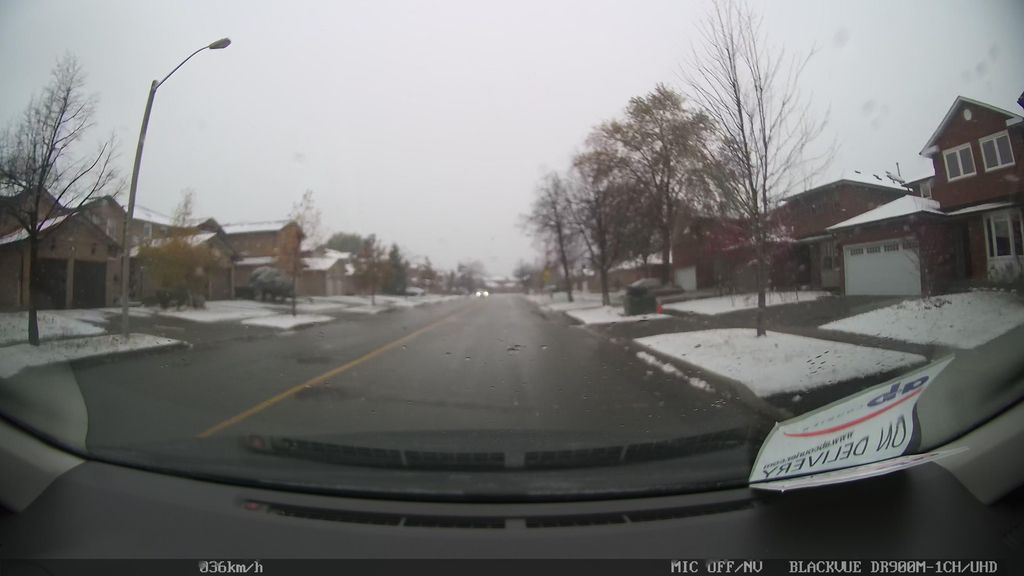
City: toronto